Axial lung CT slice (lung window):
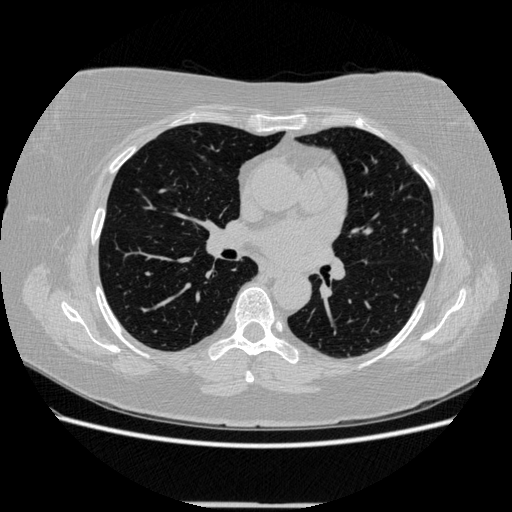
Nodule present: no